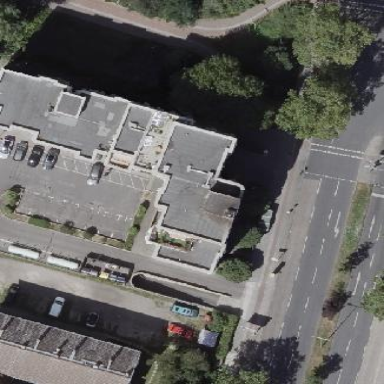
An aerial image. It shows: Part of building.